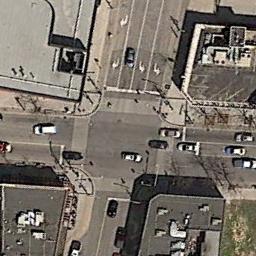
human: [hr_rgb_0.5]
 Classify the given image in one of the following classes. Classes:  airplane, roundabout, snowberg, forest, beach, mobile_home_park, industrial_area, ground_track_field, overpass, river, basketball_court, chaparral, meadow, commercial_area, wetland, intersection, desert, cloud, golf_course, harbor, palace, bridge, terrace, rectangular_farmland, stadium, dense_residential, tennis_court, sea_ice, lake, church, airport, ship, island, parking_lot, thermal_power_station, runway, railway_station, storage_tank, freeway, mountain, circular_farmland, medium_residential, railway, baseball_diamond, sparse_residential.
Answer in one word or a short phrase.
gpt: intersection